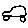
Label: car